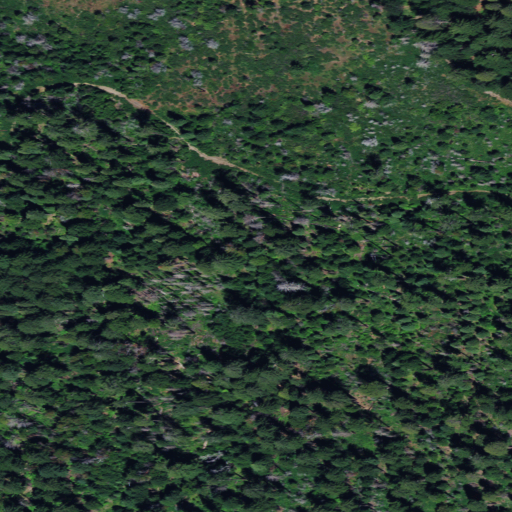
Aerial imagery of ridge(s) in California named Torrey Ridge containing shrub, evergreen forest, grassland, open development, and deciduous forest